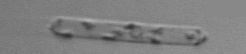
Label: Cerataulina_pelagica